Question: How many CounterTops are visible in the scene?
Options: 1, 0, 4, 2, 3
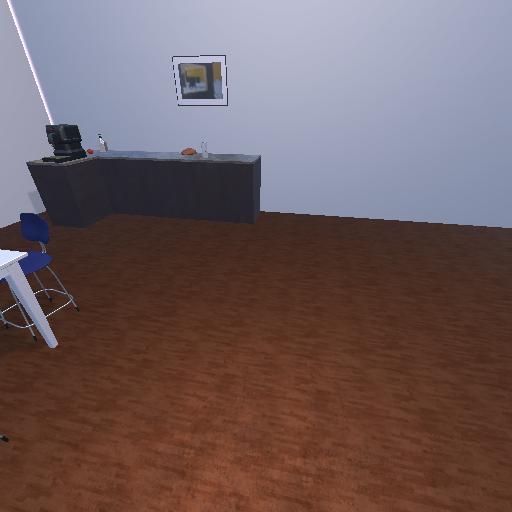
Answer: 1